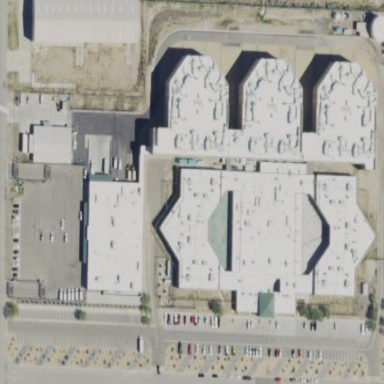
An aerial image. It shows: Prison.